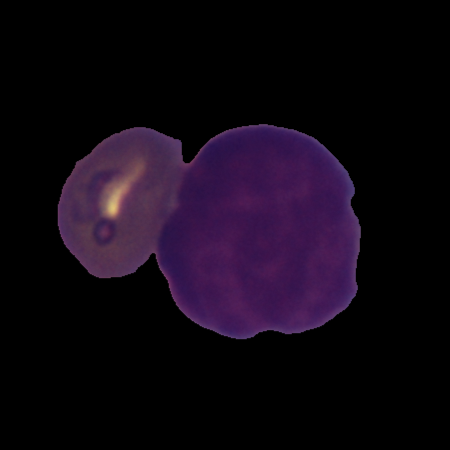
Label: cancer